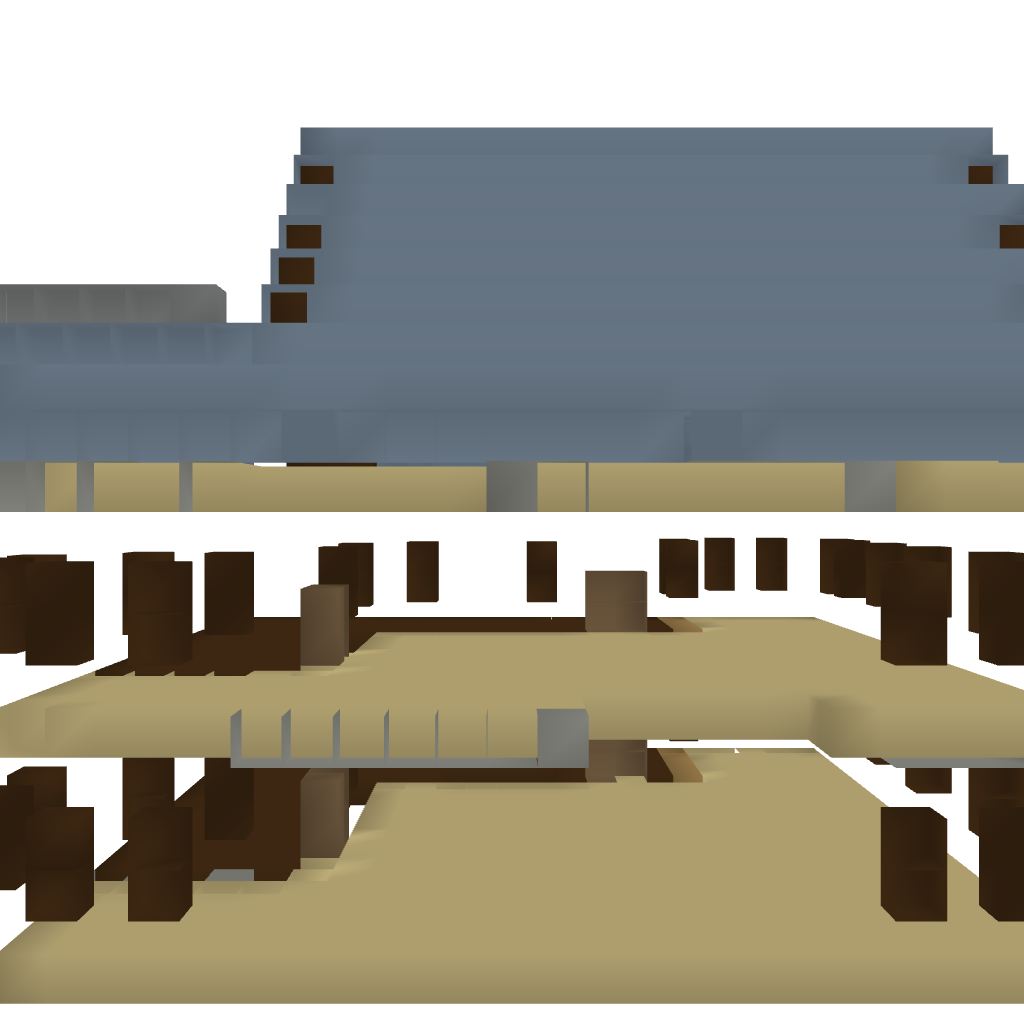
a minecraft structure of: Coloniel house on pillars